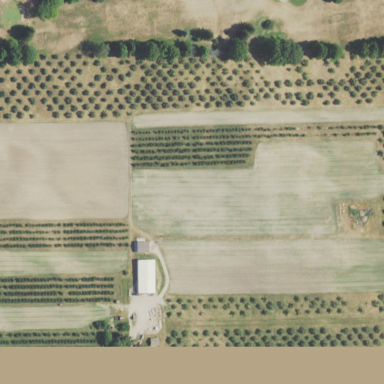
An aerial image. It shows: Orchard.